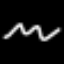
Label: squiggle